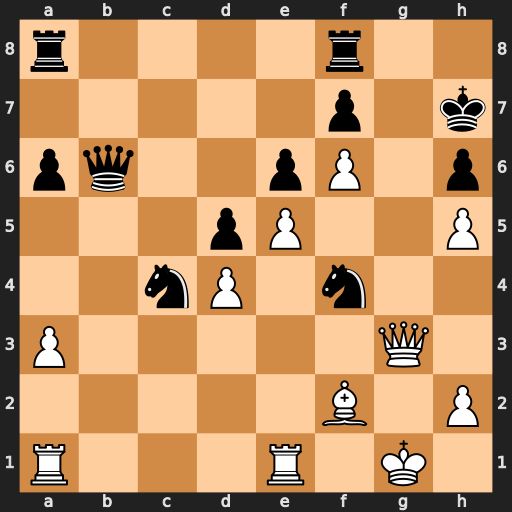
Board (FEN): r4r2/5p1k/pq2pP1p/3pP2P/2nP1n2/P5Q1/5B1P/R3R1K1
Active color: w
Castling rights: -
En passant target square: -
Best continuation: Qg7#